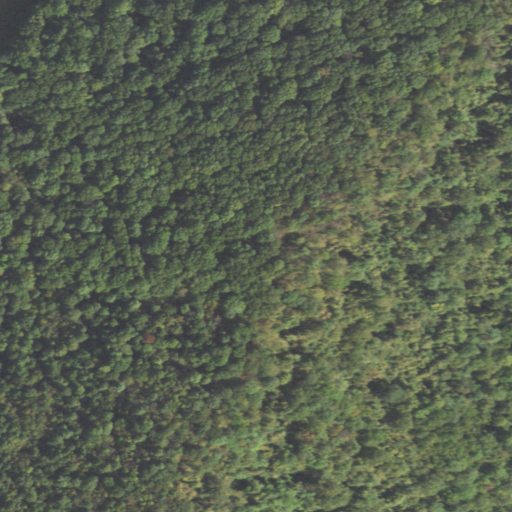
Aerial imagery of mountain in Pennsylvania named River Mountain containing deciduous forest and mixed forest